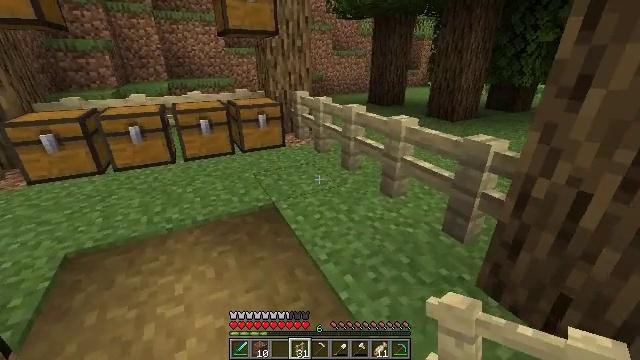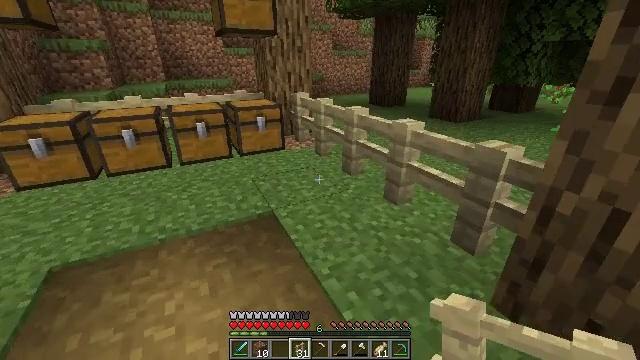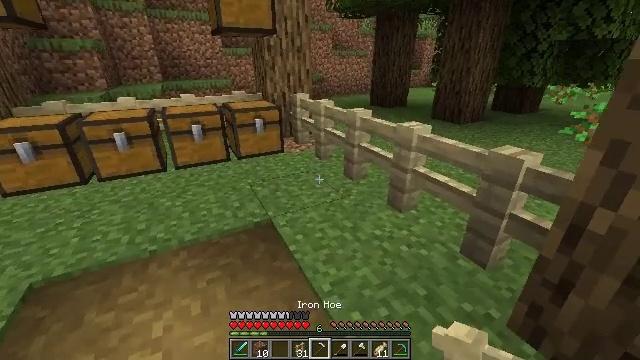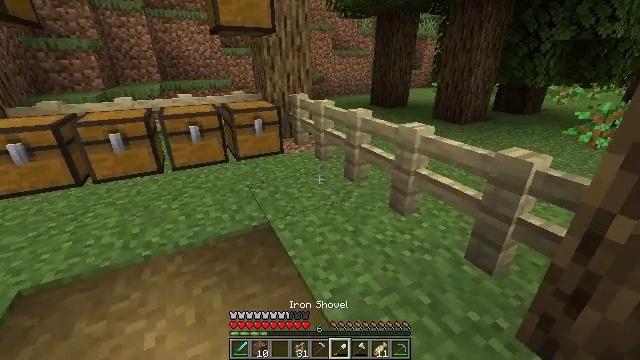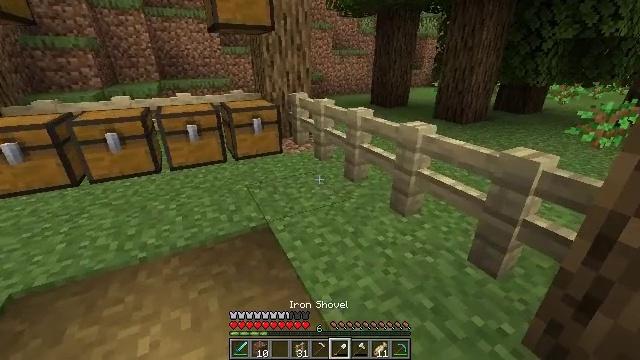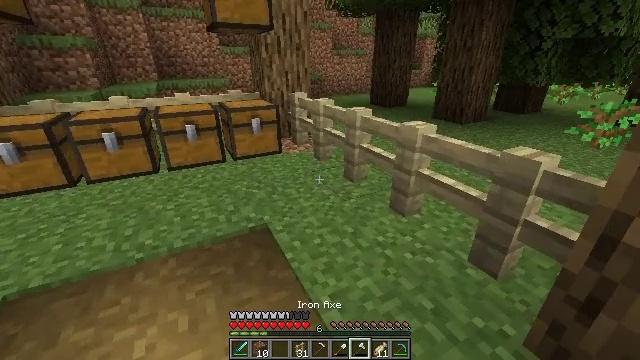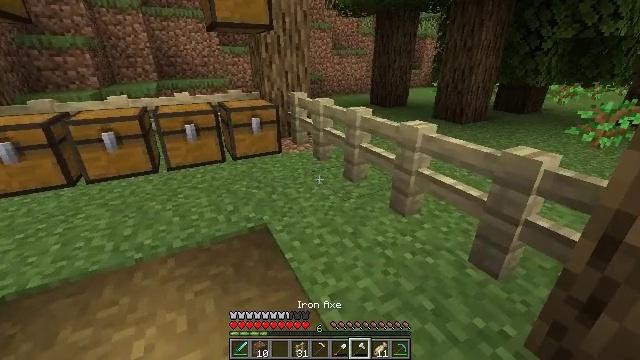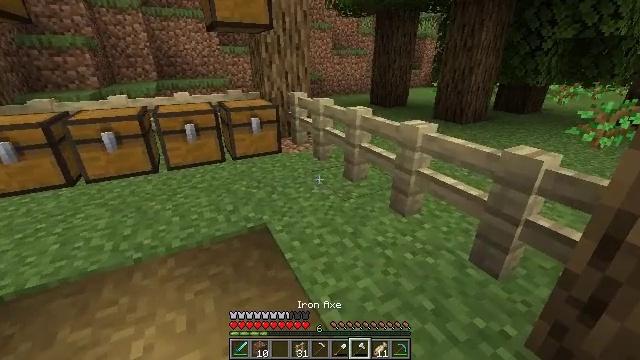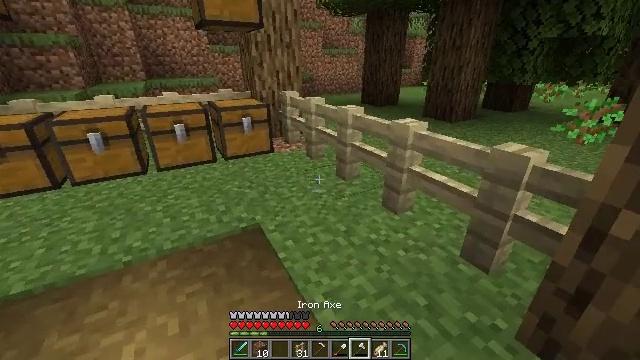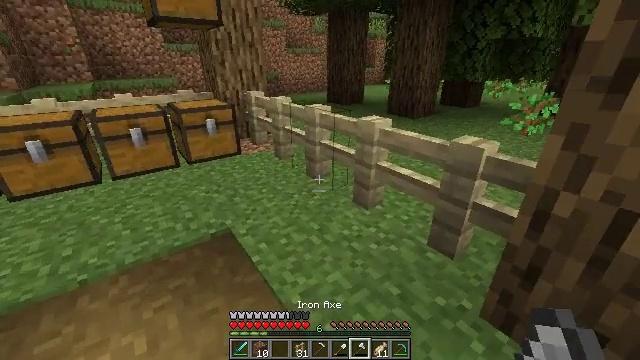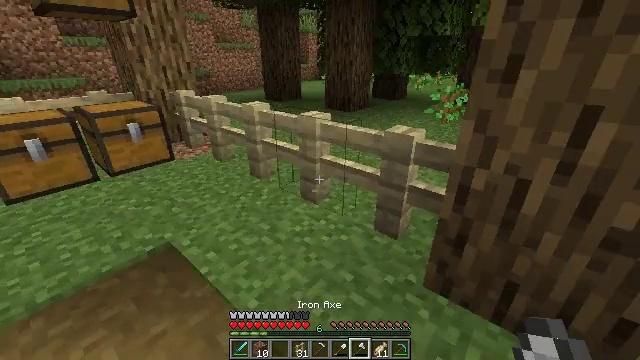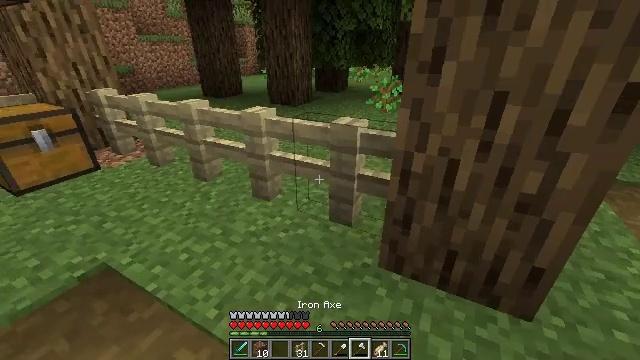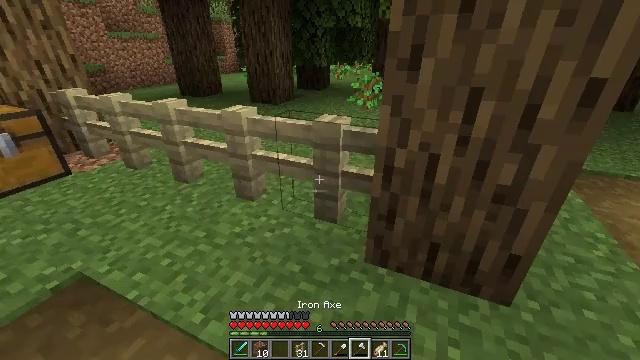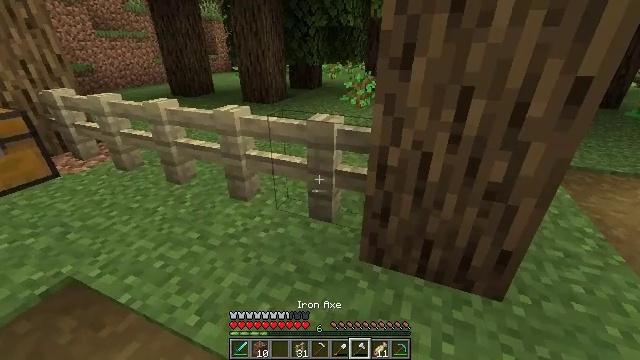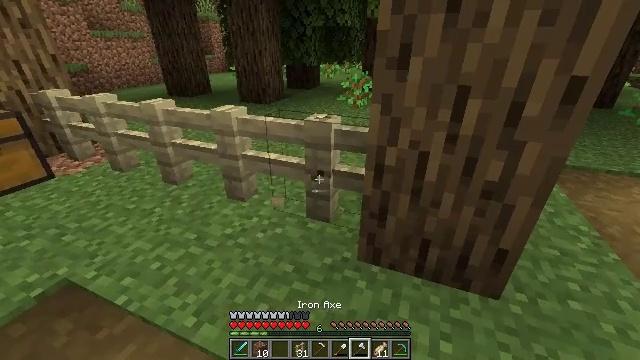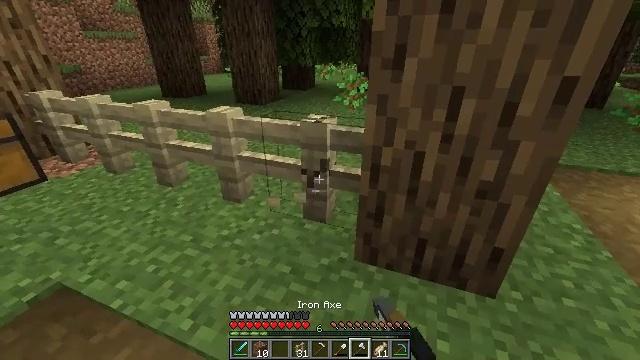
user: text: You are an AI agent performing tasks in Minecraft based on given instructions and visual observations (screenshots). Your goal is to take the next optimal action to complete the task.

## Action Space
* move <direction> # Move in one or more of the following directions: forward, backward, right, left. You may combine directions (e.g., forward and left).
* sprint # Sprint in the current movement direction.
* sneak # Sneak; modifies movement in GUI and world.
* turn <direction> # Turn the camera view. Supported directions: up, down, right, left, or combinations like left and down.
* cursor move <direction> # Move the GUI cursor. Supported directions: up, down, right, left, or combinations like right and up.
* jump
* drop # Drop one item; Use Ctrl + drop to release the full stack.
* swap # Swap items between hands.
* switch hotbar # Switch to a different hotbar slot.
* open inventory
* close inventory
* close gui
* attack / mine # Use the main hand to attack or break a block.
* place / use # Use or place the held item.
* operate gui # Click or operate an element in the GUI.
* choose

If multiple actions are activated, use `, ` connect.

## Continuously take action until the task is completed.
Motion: motion action
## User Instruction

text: Break the birch fence.
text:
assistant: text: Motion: move forward
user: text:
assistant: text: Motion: no_op
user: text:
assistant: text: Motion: no_op
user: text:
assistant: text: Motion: no_op
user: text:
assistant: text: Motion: no_op
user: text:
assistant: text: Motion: no_op
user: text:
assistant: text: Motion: no_op
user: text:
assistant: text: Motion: turn right
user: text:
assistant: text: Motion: turn right
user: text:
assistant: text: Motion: turn right
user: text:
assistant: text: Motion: turn right and down
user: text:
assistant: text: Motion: turn right
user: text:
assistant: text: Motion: turn right
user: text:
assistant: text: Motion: attack / mine
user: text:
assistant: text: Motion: attack / mine
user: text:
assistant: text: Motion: attack / mine
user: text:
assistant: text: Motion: attack / mine
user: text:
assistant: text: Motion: attack / mine
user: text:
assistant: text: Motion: attack / mine
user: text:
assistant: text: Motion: attack / mine
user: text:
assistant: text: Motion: attack / mine
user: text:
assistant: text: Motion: attack / mine
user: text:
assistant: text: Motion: attack / mine
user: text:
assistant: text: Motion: attack / mine
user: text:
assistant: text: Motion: attack / mine
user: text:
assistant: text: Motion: turn left, attack / mine
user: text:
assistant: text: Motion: turn left and up, attack / mine
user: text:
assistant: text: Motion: turn left and up, attack / mine
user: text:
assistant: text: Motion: turn left and up
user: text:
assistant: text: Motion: turn left